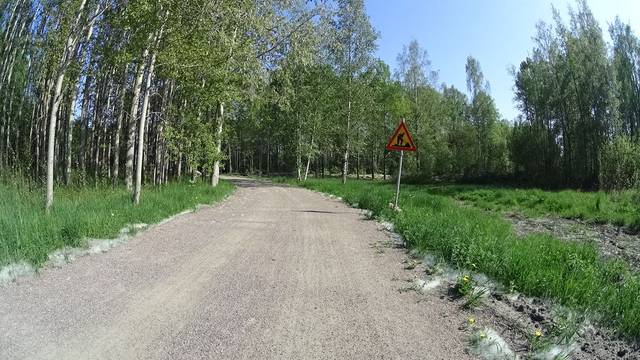
Region: Finland
Coordinates: 60.2, 24.811